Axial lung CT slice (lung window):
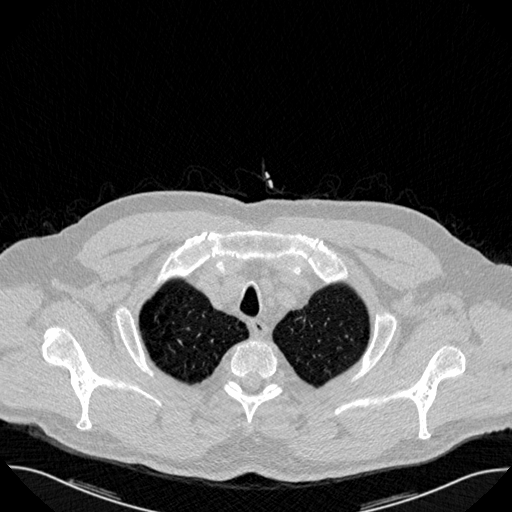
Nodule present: no